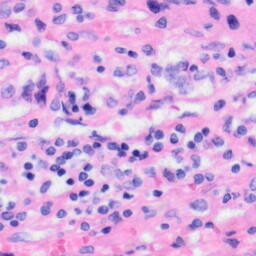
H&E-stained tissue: Liver